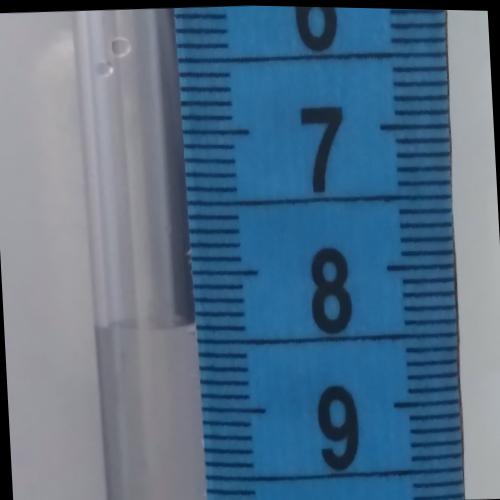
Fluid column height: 8.4 cm